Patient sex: M
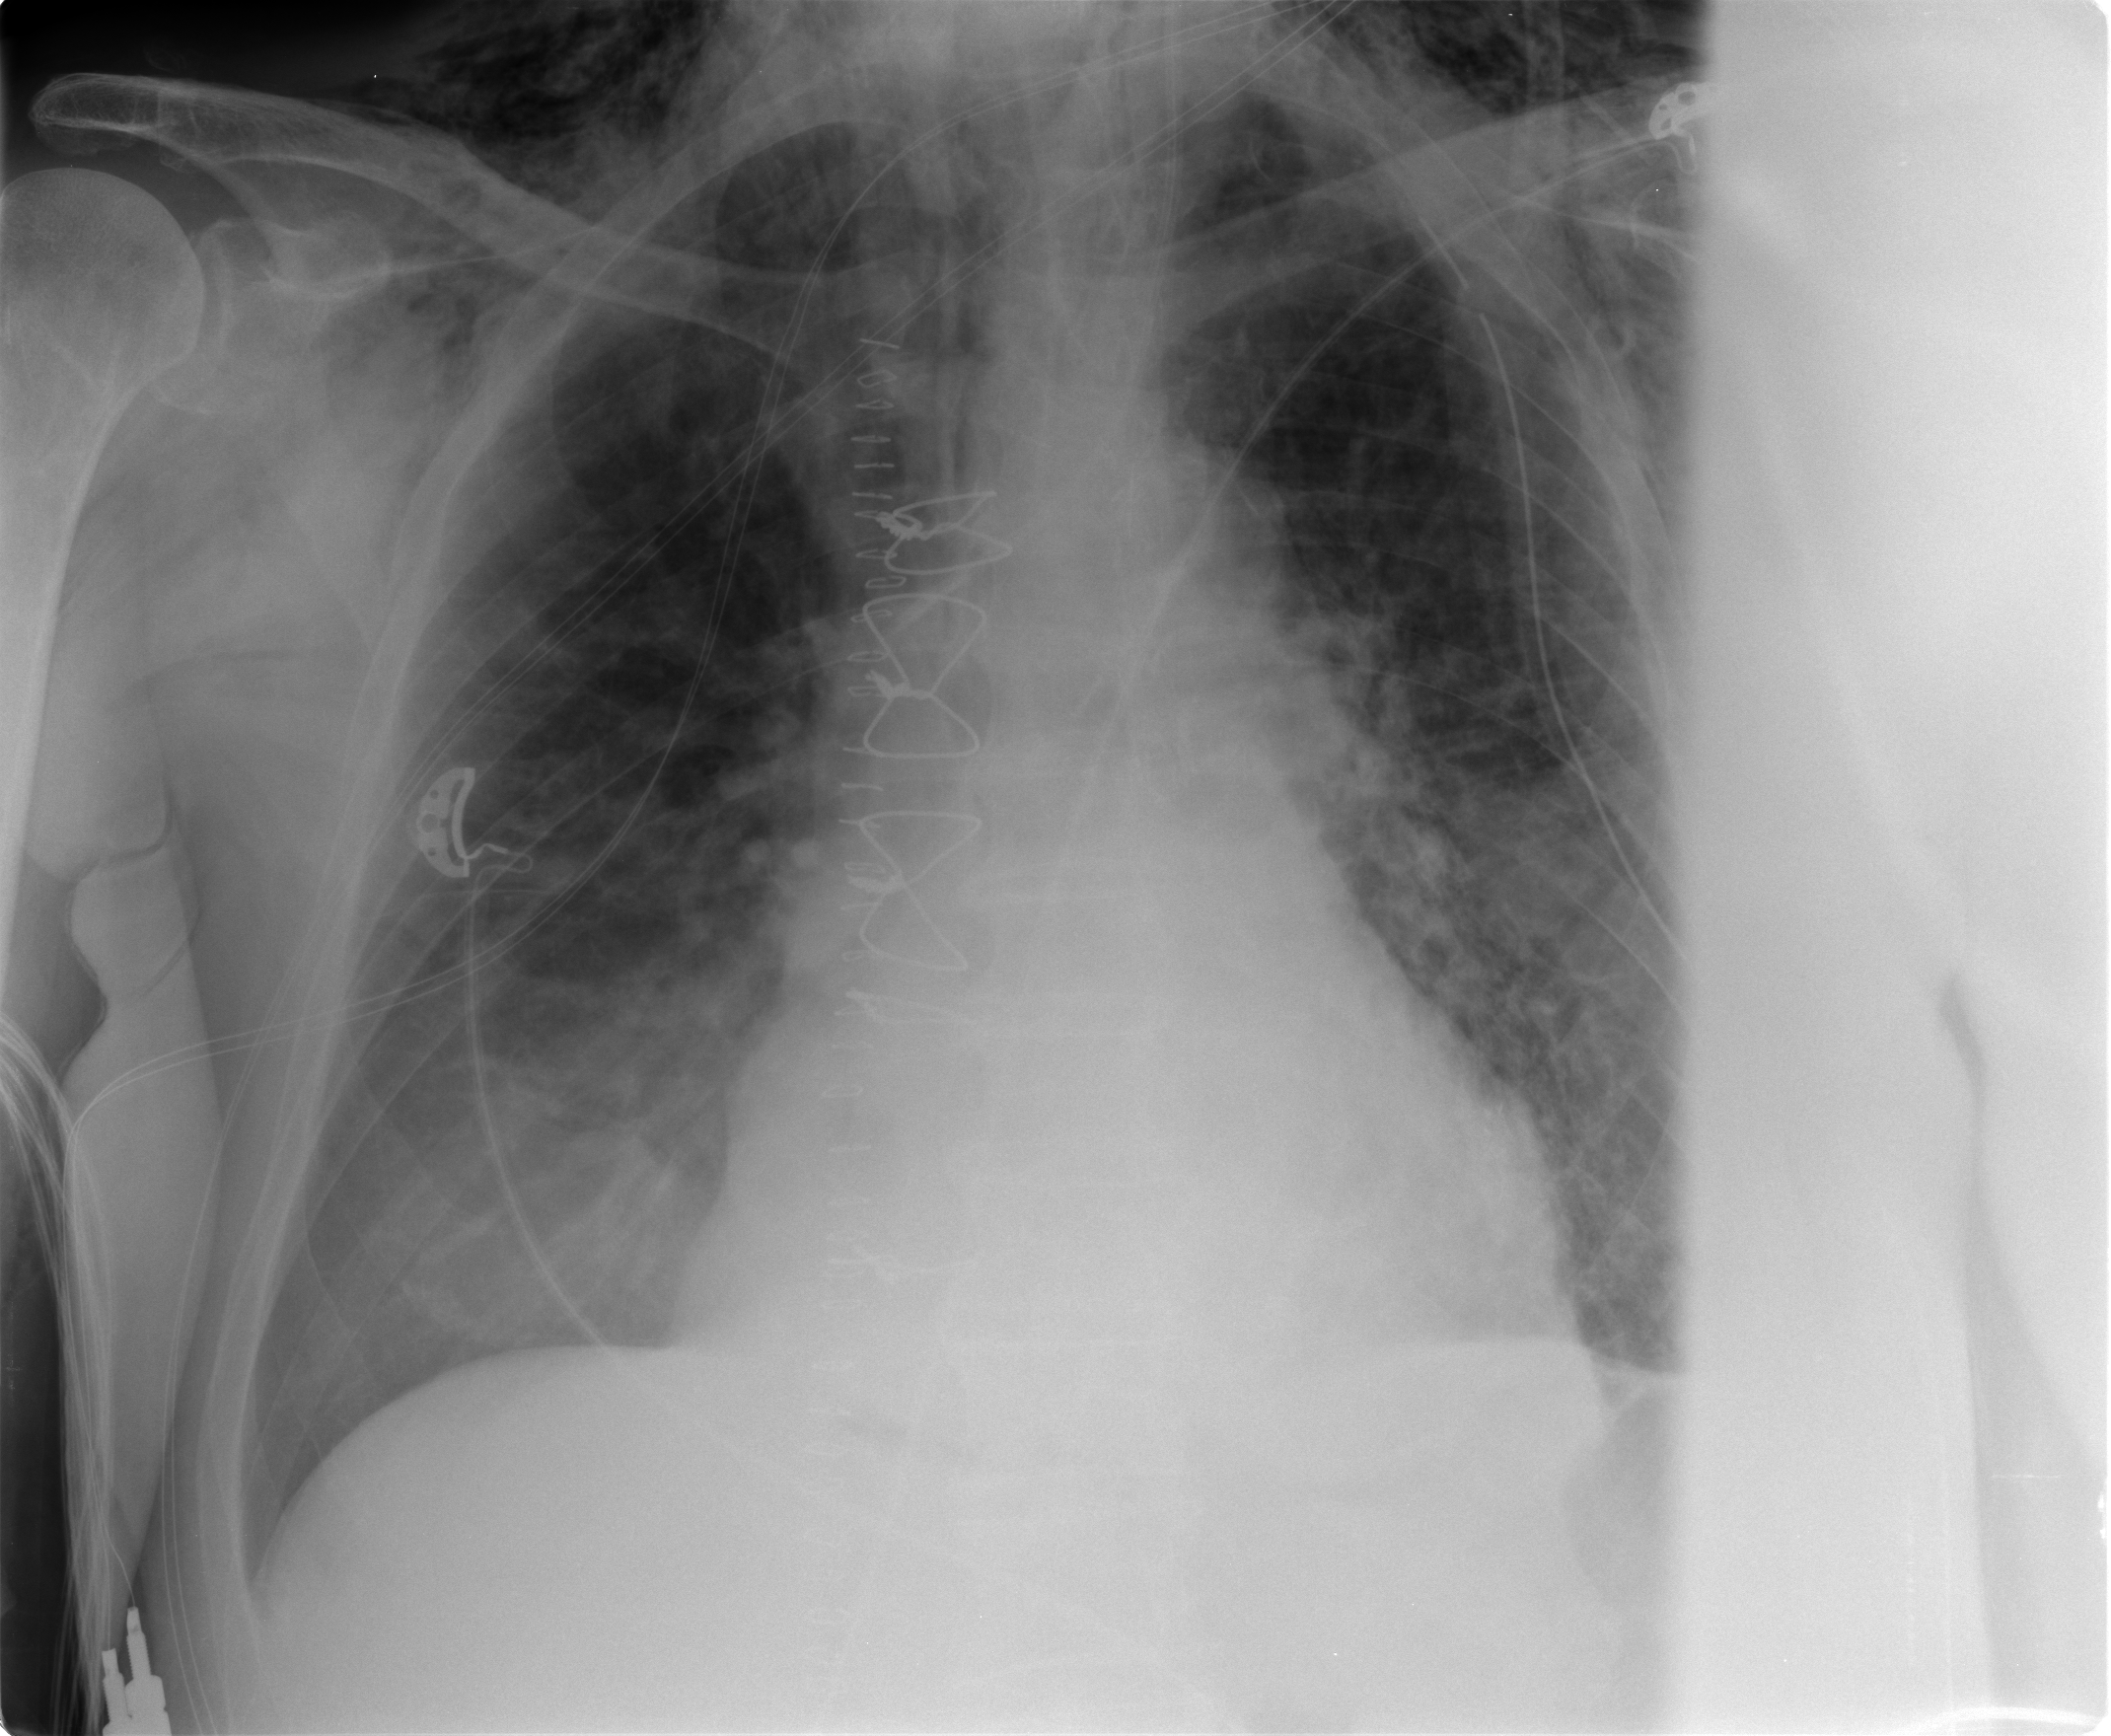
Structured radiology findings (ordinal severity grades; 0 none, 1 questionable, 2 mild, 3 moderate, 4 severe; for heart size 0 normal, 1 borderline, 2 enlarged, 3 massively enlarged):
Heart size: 0
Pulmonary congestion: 2
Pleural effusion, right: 0
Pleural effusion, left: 0
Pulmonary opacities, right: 1
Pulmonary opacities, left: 1
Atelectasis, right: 2
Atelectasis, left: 2